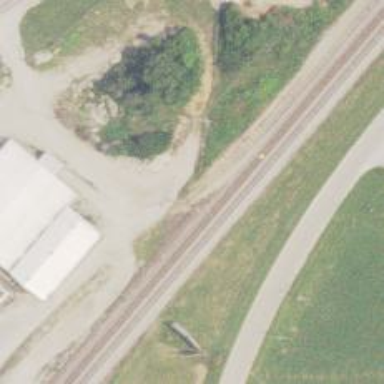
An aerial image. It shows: Railway yard.